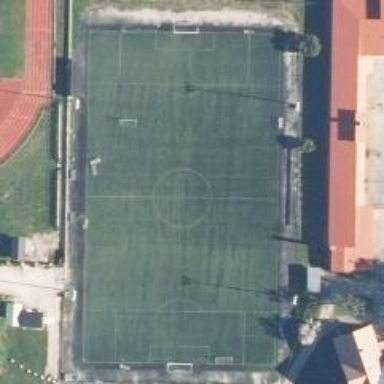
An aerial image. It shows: Sports center with focus on soccer.